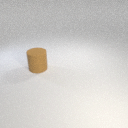
large brown rubber cylinder